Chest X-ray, AP view. Patient: 18 years old, sex M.
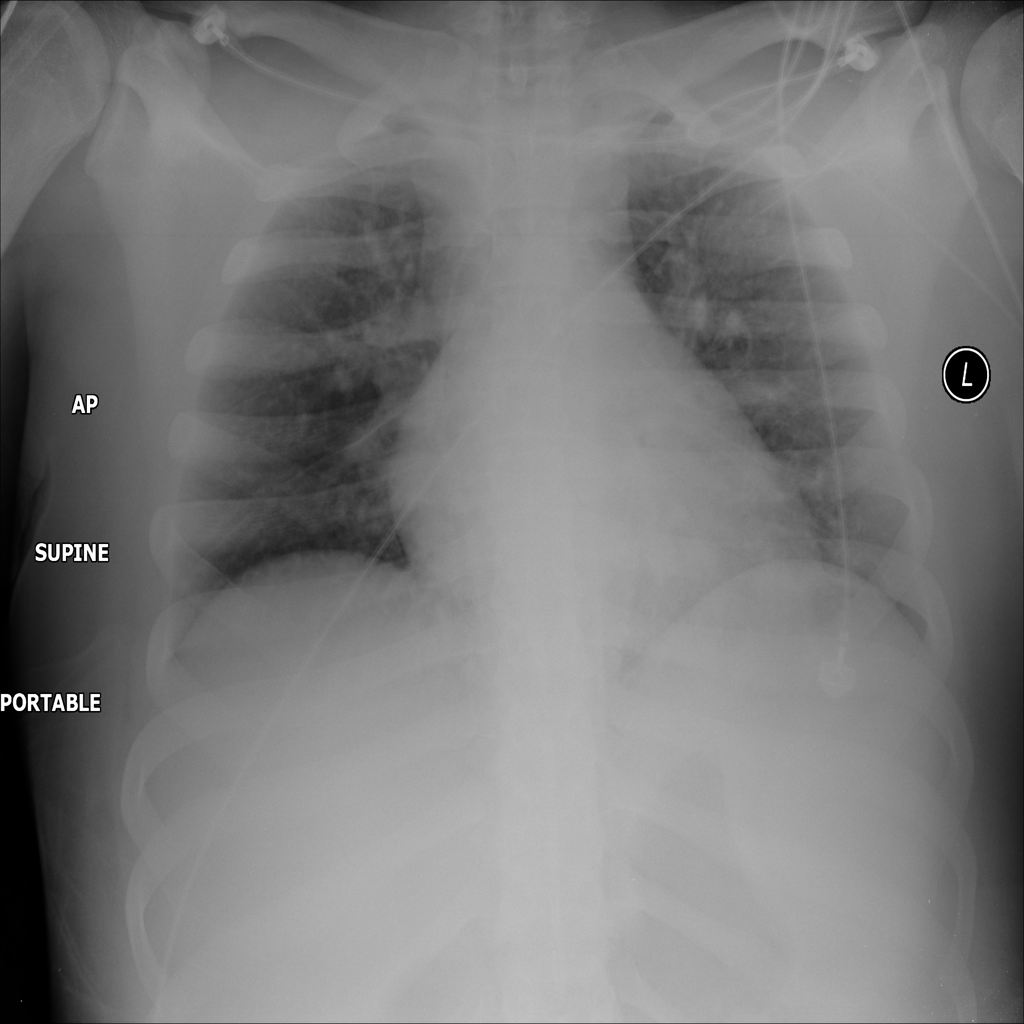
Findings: No Finding